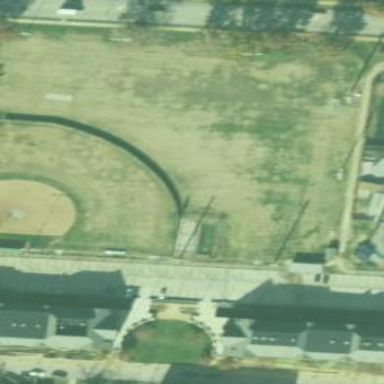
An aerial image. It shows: Softball pitch for leisure sports.